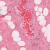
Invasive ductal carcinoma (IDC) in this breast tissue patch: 0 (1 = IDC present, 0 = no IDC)